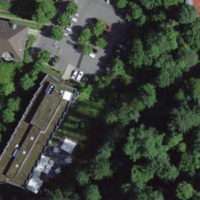
EUNIS habitat code: 55
Species observed at this site:
Corylus avellana